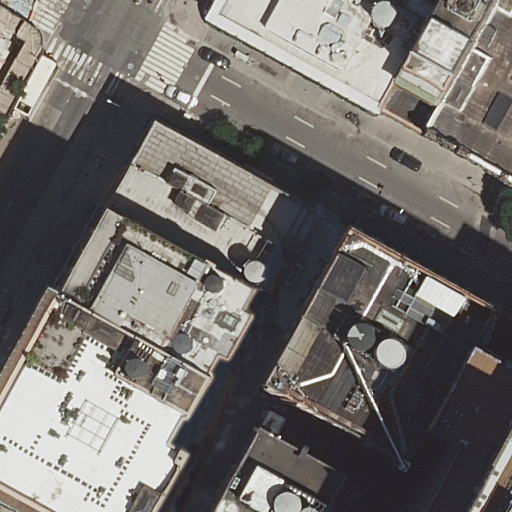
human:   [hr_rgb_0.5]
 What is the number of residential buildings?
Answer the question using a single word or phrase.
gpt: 14

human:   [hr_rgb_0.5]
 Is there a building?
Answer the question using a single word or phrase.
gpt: yes

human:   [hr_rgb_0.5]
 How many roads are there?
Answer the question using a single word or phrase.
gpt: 2

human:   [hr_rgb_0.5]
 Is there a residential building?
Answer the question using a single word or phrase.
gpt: yes

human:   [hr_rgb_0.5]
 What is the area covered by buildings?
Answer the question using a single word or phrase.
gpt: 10727m2

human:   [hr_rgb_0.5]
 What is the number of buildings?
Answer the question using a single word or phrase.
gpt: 14

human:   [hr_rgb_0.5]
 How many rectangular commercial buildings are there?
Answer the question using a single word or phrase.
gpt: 0

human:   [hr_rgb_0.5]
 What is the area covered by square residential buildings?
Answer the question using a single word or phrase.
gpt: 0m2

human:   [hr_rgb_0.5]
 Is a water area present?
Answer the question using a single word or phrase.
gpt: no

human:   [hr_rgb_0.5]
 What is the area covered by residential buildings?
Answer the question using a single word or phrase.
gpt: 10727m2

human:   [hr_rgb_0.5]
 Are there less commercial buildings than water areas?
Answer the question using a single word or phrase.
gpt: no

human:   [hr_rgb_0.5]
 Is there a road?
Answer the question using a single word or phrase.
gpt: yes

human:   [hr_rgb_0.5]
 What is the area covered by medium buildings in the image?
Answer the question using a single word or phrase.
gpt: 1824m2

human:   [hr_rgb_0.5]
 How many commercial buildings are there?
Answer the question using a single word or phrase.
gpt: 0

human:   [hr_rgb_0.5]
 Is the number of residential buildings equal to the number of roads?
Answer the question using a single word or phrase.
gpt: no

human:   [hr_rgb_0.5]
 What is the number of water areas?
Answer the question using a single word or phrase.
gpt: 0

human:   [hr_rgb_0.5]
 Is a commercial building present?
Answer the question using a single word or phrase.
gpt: no

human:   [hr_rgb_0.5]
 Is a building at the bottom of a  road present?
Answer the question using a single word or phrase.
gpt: yes

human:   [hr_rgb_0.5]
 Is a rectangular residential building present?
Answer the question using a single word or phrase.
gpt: yes

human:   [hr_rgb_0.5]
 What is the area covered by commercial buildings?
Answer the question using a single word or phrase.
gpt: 0m2

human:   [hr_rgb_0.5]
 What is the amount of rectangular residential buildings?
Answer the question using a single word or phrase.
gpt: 10

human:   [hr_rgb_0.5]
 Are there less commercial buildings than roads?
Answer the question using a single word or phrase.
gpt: yes

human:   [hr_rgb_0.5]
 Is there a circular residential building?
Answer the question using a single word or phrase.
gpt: no

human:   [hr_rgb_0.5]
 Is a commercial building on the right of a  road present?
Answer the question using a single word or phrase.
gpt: no

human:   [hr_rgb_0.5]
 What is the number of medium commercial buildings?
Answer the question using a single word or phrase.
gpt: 0

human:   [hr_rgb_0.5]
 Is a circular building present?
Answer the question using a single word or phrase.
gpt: no

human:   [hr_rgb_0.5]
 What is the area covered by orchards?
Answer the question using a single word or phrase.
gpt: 0m2

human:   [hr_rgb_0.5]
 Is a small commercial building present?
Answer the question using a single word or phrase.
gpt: no

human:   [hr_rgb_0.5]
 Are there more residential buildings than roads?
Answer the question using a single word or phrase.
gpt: yes

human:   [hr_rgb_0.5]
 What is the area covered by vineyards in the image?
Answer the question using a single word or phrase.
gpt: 0m2

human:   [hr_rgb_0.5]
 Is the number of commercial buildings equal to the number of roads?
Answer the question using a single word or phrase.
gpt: no

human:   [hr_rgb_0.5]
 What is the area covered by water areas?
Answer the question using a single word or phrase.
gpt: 0m2

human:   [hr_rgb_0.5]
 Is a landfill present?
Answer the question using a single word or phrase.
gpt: no

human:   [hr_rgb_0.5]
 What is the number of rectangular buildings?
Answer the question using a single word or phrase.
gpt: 10

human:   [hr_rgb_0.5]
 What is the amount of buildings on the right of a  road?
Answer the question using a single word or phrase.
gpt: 11

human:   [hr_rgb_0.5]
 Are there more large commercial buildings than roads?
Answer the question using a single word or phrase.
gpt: no

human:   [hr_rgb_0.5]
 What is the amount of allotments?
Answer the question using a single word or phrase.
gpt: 0

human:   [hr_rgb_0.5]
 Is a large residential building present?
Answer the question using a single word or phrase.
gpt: yes

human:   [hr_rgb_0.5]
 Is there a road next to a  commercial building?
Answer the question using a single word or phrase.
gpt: no

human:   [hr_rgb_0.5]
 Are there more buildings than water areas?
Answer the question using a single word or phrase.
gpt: yes

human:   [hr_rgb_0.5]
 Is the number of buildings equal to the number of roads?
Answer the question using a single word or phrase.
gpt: no

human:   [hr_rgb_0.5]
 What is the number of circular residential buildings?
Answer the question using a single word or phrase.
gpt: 0

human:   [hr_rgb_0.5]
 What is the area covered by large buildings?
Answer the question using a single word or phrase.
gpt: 8809m2

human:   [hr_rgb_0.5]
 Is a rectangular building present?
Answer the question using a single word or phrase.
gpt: yes

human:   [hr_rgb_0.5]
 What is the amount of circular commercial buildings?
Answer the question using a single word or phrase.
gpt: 0

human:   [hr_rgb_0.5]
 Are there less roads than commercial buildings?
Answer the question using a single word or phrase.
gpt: no

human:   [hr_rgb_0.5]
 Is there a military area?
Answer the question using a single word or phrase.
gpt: no

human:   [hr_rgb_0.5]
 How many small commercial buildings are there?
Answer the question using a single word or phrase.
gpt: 0

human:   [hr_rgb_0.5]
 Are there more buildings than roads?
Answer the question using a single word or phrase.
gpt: yes

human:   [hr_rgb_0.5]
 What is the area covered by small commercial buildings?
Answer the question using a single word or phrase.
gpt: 0m2

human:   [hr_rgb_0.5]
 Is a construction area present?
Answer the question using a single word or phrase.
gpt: no

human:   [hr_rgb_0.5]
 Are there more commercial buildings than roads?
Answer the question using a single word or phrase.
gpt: no

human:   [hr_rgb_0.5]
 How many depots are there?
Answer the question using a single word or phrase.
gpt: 0

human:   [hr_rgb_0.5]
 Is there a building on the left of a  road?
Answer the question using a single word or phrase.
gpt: yes

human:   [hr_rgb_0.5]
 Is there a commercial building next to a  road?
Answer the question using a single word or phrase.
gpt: no

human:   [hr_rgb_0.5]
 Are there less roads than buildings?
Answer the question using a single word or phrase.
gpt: yes

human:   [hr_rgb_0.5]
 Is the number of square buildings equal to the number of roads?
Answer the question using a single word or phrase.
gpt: no

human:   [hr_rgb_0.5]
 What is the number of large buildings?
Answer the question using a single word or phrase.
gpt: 7

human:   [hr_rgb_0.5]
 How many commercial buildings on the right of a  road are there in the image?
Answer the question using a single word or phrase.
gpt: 0

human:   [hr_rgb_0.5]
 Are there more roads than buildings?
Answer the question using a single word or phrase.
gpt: no

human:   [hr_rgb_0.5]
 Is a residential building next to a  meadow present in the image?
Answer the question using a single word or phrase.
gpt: no

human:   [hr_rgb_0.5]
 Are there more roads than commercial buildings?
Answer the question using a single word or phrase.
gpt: yes

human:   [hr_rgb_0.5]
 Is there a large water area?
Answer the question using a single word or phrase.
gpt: no

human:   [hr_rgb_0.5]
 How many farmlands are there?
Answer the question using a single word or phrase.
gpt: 0